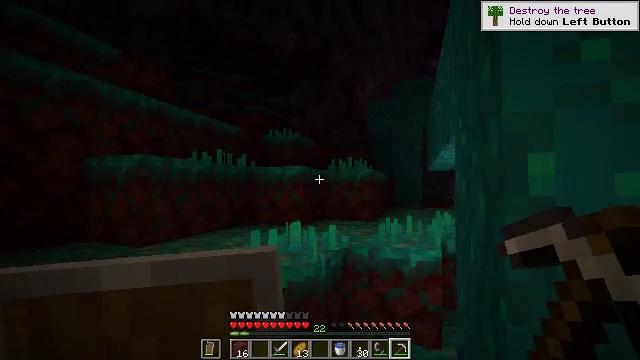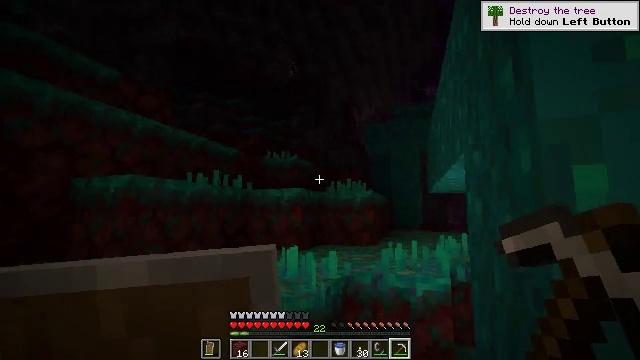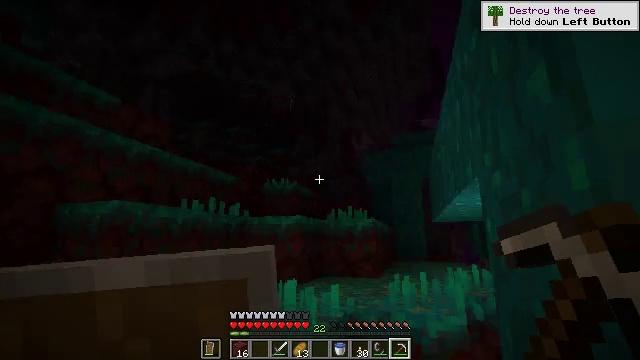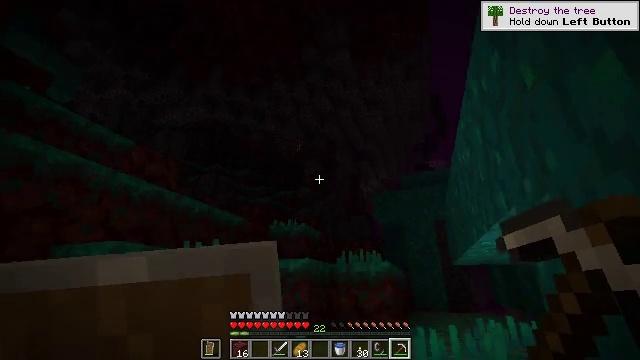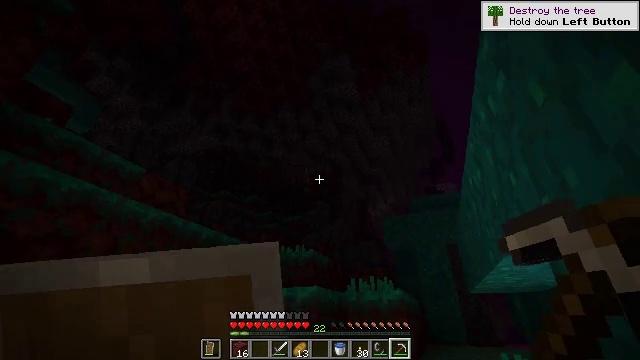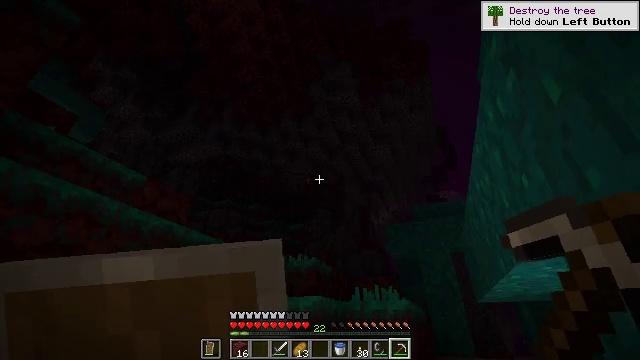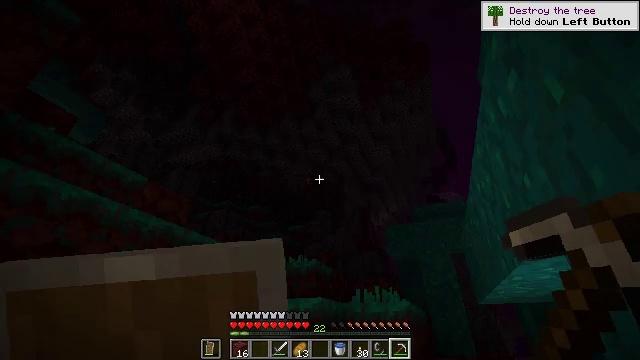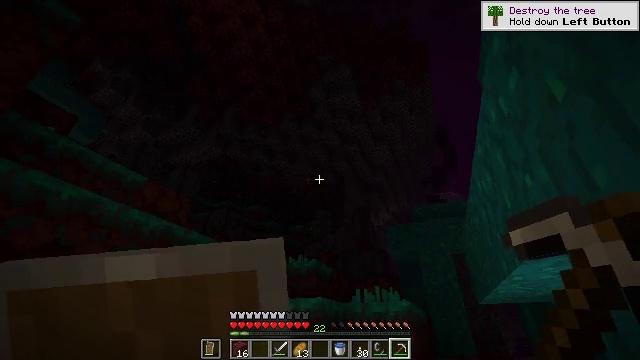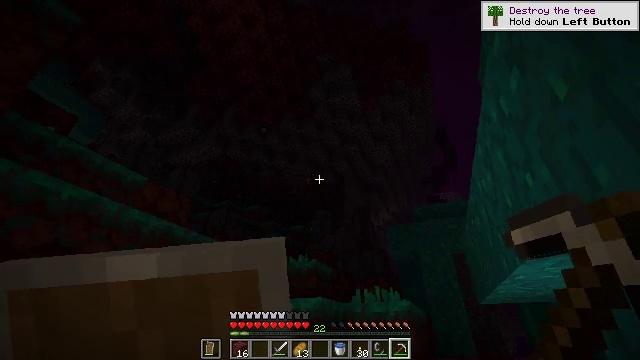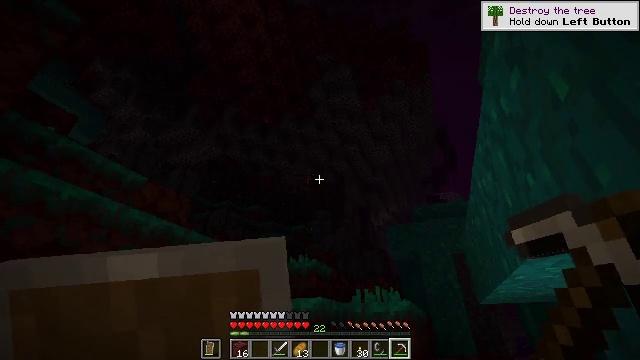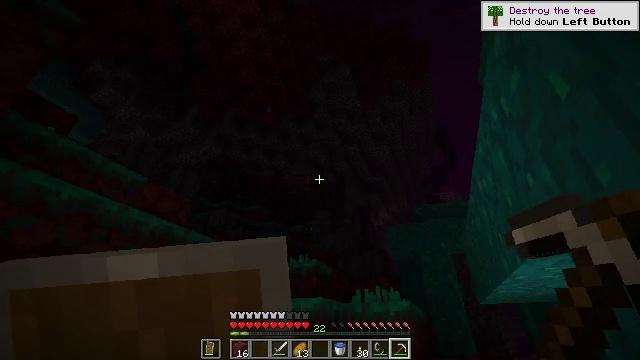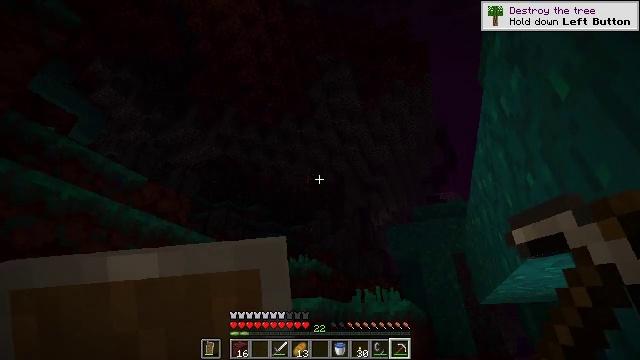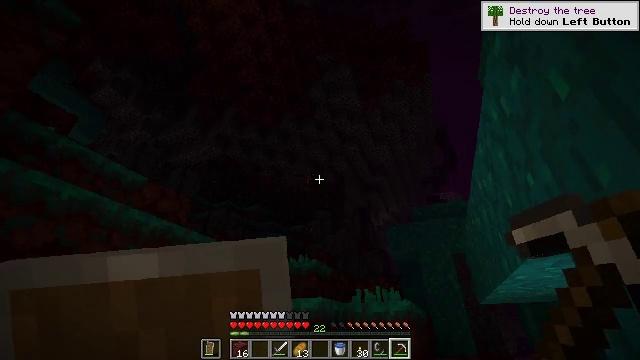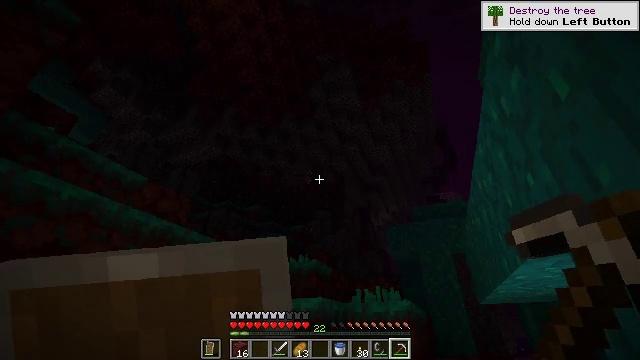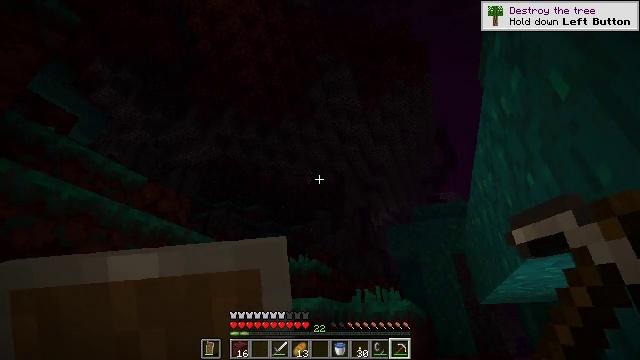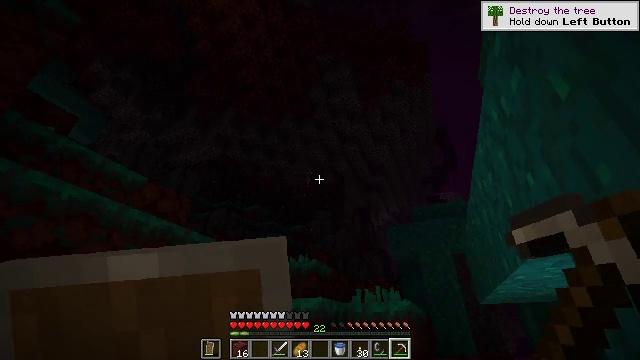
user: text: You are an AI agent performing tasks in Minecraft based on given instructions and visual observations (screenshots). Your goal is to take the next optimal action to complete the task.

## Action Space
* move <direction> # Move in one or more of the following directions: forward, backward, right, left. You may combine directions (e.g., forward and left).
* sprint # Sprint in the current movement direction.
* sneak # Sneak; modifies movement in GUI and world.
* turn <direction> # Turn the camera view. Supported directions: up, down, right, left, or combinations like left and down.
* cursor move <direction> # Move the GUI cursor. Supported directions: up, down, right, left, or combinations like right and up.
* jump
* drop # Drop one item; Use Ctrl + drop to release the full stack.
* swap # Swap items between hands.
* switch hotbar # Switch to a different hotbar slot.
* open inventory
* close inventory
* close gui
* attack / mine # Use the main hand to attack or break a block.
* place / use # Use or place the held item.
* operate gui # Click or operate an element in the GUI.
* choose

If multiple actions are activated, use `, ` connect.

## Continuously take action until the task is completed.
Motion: motion action
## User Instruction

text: Collect the warped nylium block.
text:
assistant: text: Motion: move forward, turn up
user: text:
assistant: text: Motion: turn up
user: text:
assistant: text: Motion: turn left and up
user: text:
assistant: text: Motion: turn left and up
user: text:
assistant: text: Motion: turn up
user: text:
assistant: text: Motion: no_op
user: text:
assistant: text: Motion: no_op
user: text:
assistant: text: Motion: no_op
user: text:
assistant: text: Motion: no_op
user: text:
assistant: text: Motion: no_op
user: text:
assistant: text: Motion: no_op
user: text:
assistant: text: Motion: no_op
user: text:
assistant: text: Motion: no_op
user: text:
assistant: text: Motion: no_op
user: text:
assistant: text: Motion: no_op
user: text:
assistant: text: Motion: no_op
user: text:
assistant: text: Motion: no_op
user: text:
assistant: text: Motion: no_op
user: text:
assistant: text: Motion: no_op
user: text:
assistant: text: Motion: no_op
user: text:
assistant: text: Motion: no_op
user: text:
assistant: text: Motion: turn left and up
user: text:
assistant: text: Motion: no_op
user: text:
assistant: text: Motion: no_op
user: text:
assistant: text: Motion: turn left
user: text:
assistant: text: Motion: turn left
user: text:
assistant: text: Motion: turn left
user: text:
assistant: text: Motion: turn left and up
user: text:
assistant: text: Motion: turn left and up
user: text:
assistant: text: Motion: turn left